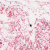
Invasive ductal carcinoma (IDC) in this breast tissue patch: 0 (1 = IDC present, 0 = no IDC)